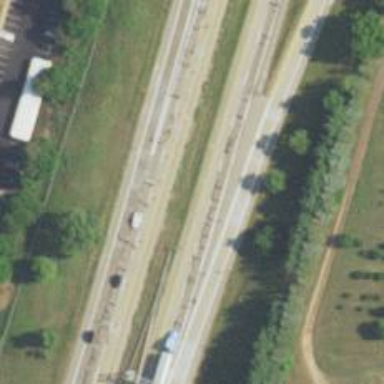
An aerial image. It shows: Motorway.